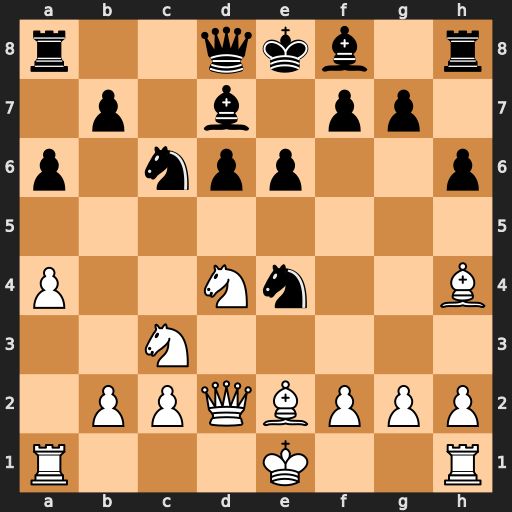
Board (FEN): r2qkb1r/1p1b1pp1/p1npp2p/8/P2Nn2B/2N5/1PPQBPPP/R3K2R
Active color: w
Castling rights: KQkq
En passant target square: -
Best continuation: Bxd8 Nxd2 Bb6